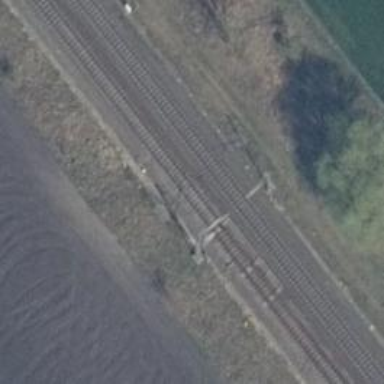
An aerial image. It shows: Railway with electrified contact lines.